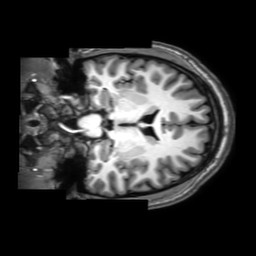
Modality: T1w
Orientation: coronal
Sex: male
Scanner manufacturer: philips
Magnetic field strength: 3 T
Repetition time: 0.01235 s
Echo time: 0.003479 s